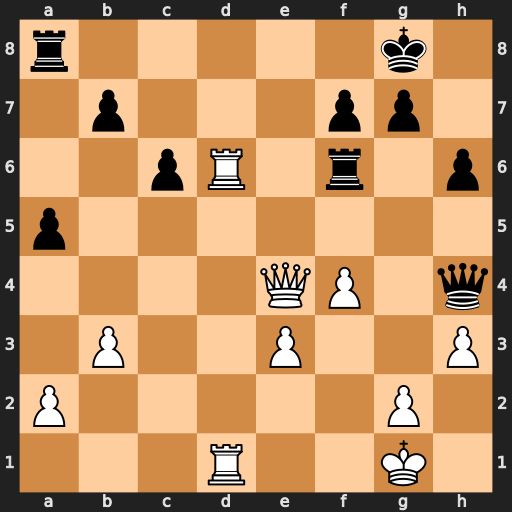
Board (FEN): r5k1/1p3pp1/2pR1r1p/p7/4QP1q/1P2P2P/P5P1/3R2K1
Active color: w
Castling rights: -
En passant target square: -
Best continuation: Rd8+ Rxd8 Rxd8#